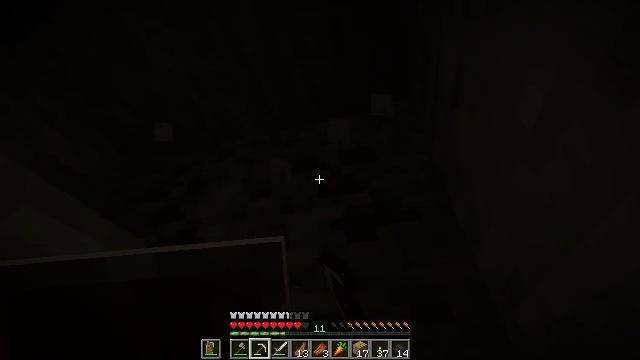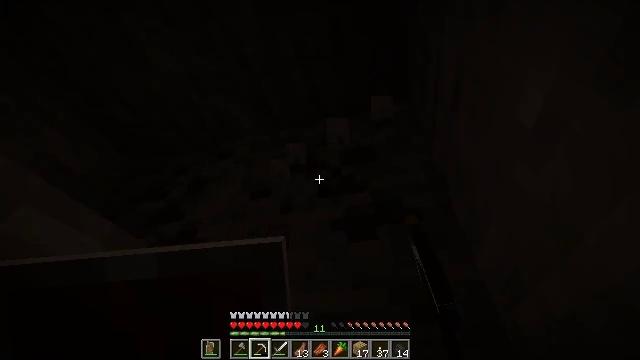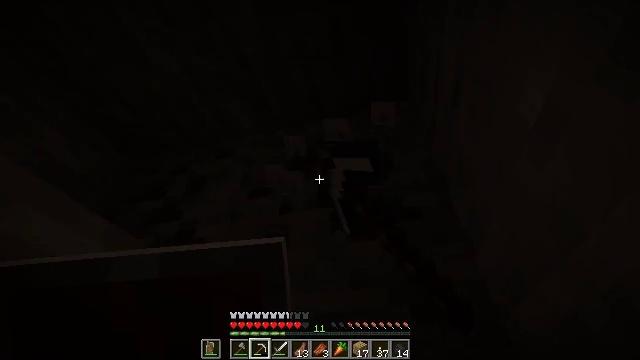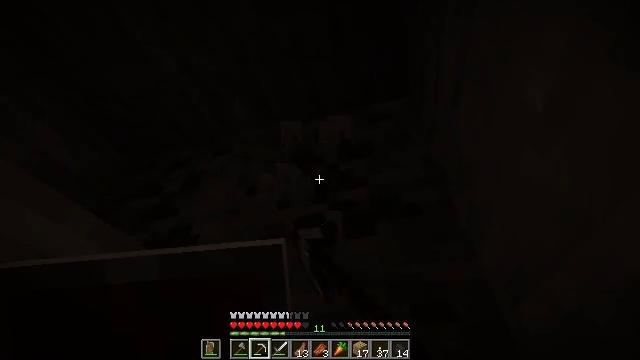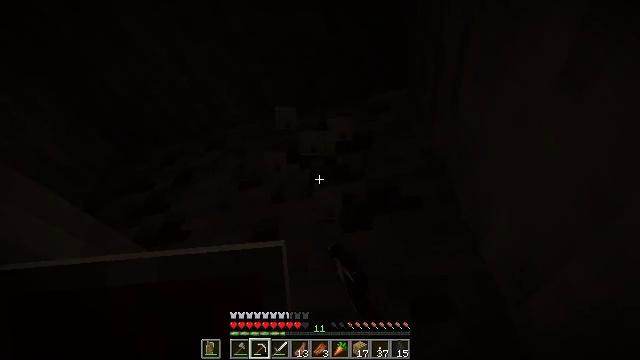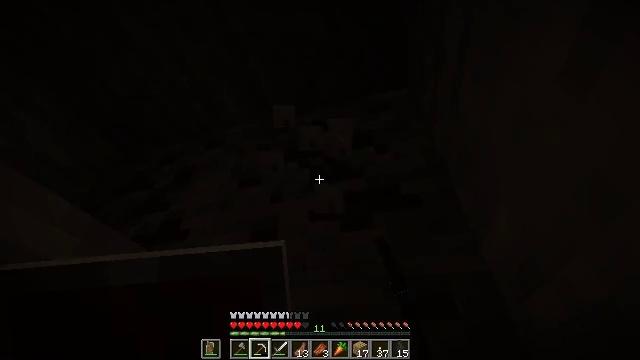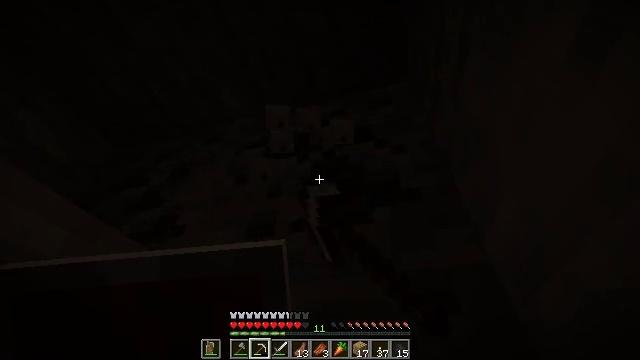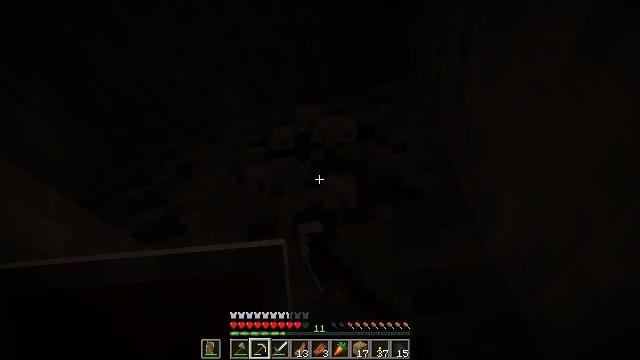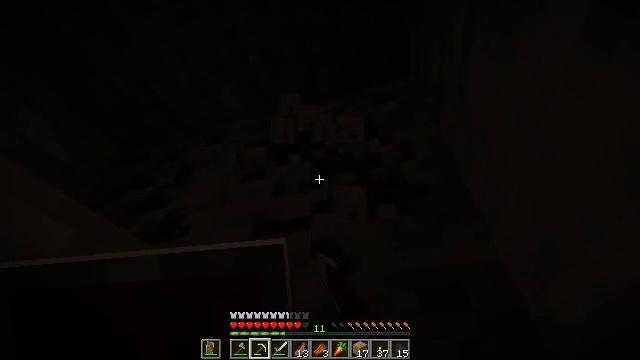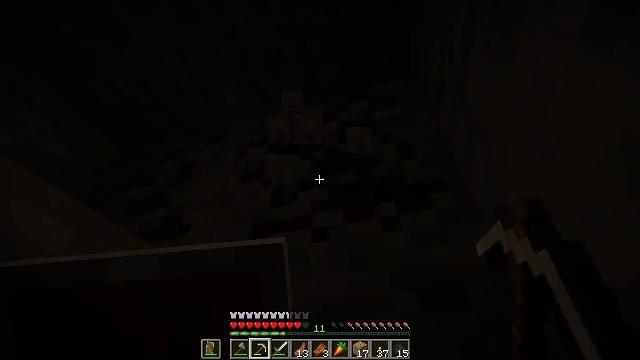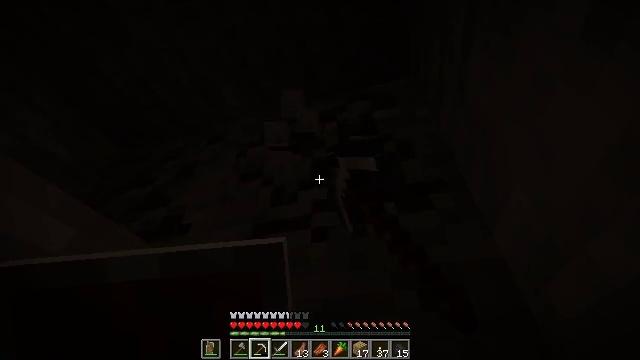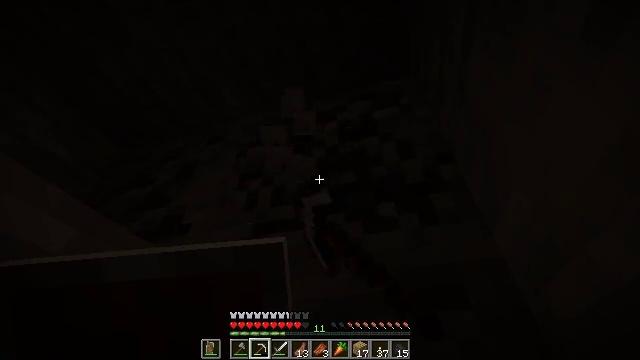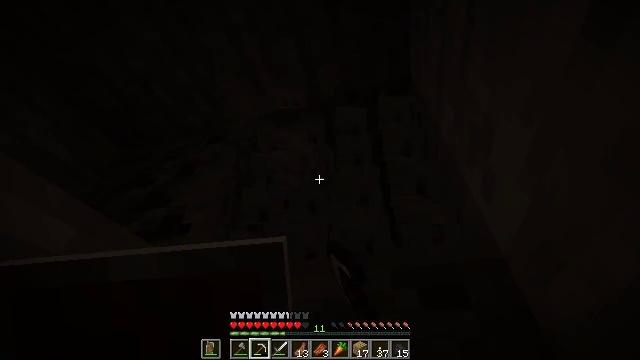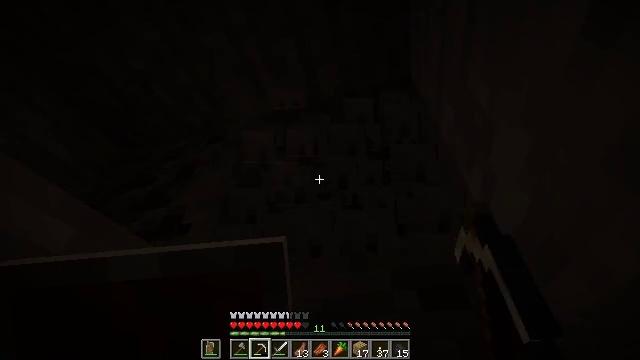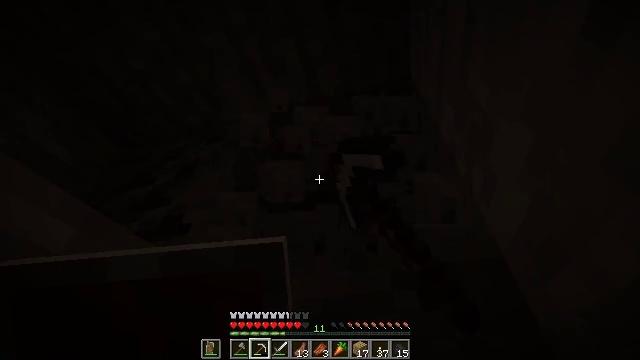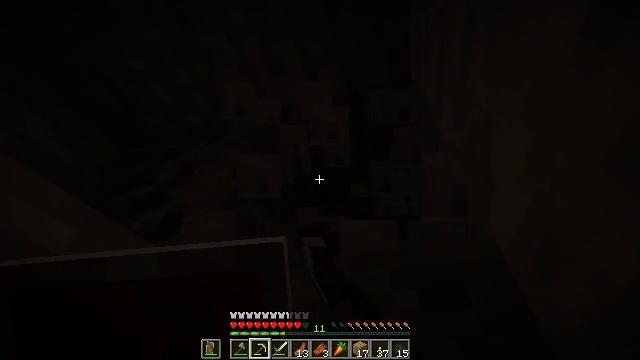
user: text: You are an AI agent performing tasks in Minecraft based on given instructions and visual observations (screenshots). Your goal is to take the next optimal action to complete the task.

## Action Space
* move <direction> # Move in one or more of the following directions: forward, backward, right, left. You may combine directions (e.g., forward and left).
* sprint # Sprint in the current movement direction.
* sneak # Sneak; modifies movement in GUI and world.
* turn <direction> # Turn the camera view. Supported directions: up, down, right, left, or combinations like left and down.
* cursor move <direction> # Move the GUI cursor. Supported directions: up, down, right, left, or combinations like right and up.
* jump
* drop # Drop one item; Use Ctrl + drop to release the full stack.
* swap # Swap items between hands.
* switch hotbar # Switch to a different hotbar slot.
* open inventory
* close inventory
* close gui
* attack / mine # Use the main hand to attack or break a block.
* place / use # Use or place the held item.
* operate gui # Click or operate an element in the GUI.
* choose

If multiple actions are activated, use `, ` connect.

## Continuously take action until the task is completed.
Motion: motion action
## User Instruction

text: Break the coal ore to collect coal.
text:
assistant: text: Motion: attack / mine
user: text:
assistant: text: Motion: move right, attack / mine
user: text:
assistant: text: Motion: move right, attack / mine
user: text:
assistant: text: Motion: move right, attack / mine
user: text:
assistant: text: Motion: attack / mine
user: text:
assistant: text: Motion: attack / mine
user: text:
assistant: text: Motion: attack / mine
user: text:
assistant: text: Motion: attack / mine
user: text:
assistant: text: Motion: attack / mine
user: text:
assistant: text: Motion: attack / mine
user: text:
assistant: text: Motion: attack / mine
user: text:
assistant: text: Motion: attack / mine
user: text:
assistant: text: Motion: attack / mine
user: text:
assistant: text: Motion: attack / mine
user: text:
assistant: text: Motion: attack / mine
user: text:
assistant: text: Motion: attack / mine
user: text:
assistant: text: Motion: turn right and down, attack / mine
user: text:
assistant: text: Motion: turn right and down, attack / mine
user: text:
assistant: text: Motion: turn right and down, attack / mine
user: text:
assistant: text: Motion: attack / mine
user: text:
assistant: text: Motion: attack / mine
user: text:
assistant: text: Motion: attack / mine
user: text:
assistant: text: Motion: attack / mine
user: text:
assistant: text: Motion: attack / mine
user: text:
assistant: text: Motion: attack / mine
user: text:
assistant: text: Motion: attack / mine
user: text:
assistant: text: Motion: attack / mine
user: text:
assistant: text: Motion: turn down, attack / mine
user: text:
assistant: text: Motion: turn down, attack / mine
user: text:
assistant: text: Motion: turn down, attack / mine